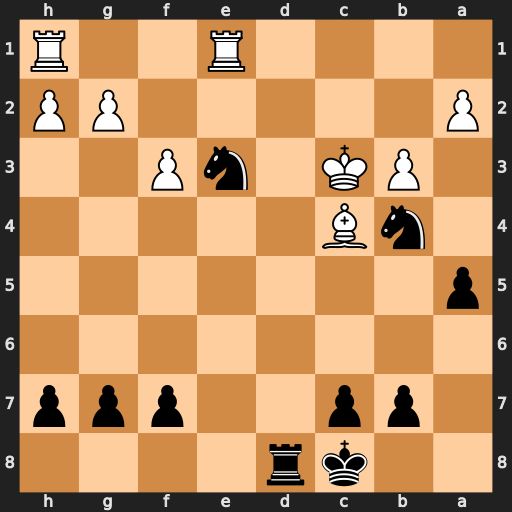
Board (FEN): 2kr4/1pp2ppp/8/p7/1nB5/1PK1nP2/P5PP/4R2R
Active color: b
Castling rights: -
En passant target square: -
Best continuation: Nxa2+ Kb2 Rd2+